Question:
Is the "add controller" option gone? I updated my visual studio to the latest version. When I right click on the controllers folder, this is the screenshot. What's going on? Any fix? The template is MVC project I am pretty sure.
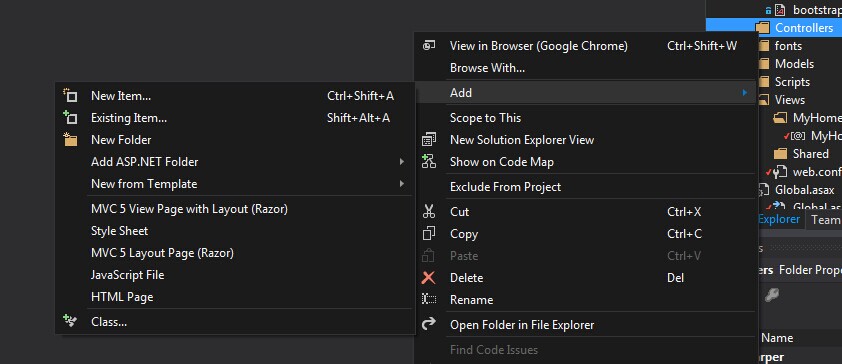
Answer: Probably you need to reinstall your 'VS'. How you can read from <URL>, in the final release there are 2 different way to add an 'mvc controller' in 'VS2013':
1. Right Click on the "Controllers" folder in your MVC project
2. Add > Controller
3. Choose a Controller Template.

Otherwise you can:
1. Right Click on the "Controllers" folder in your MVC project
2. Add > New Scaffolded Item
3. Choose a Controller Template

can't be the cause of problem, doesn't exist any documented case of that problem with ; sure have , but the only options to hide can be:
>
1. Extract Method Refactoring
2. Rename Refactoring
3. Encapsulate Field Refactoring
4. Extract Interface Refactoring
5. Remove Parameters Refactoring
6. Reorder Parameters Refactoring
There is not any documented case of scenario, try yourself at <URL>
You can say is the problem, then is the problem, then is the problem... but the only problem can be your Visual Studion installation and update
My conclusions: I think you have created your project before last update, so there isn't an easy way to change the type of a project in Visual Studio project once it is created.
Open in a text editor your '.proj' file and find 'ProjectTypeGuids' element, every 'GUID' inside its a project type 'GUID'(<URL>, find that:
Have something like this?
> {F85E285D-A4E0-4152-9332-AB1D724D3325}
or this?
> {E53F8FEA-EAE0-44A6-8774-FFD645390401}
change to this:
> {E3E379DF-F4C6-4180-9B81-6769533ABE47}